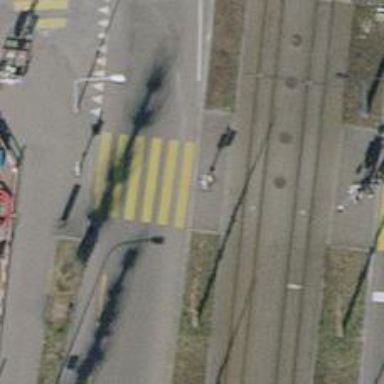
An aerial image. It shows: Kerb serving as barrier.